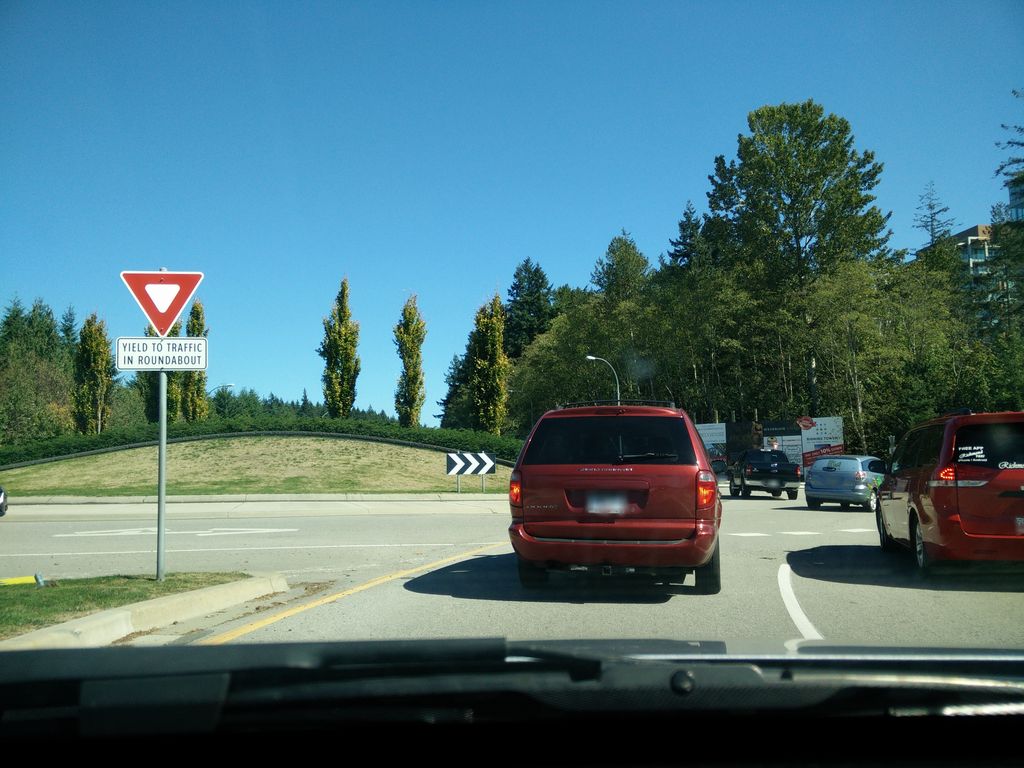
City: vancouver